Question:
I'm a new to coding but started since I need to create some software. I have a problem where the images that are attached to a button delete themselves. What I mean is I have 2 images and 2 buttons, I want to press any button and I want images to stack next to each other instead of deleting one. I would appreciate any help!
'''
def add_image():
global my_image
my_image = PhotoImage(file="Picture1.PNG")
my_text.image_create(root, command=my_image)
def add_image2():
global my_image
my_image = PhotoImage(file="Picture2.PNG")
my_text.image_create(END, image=my_image)
'''
I'm guessing the "END" line makes them delete themselves but I haven't figured what to replace it with.
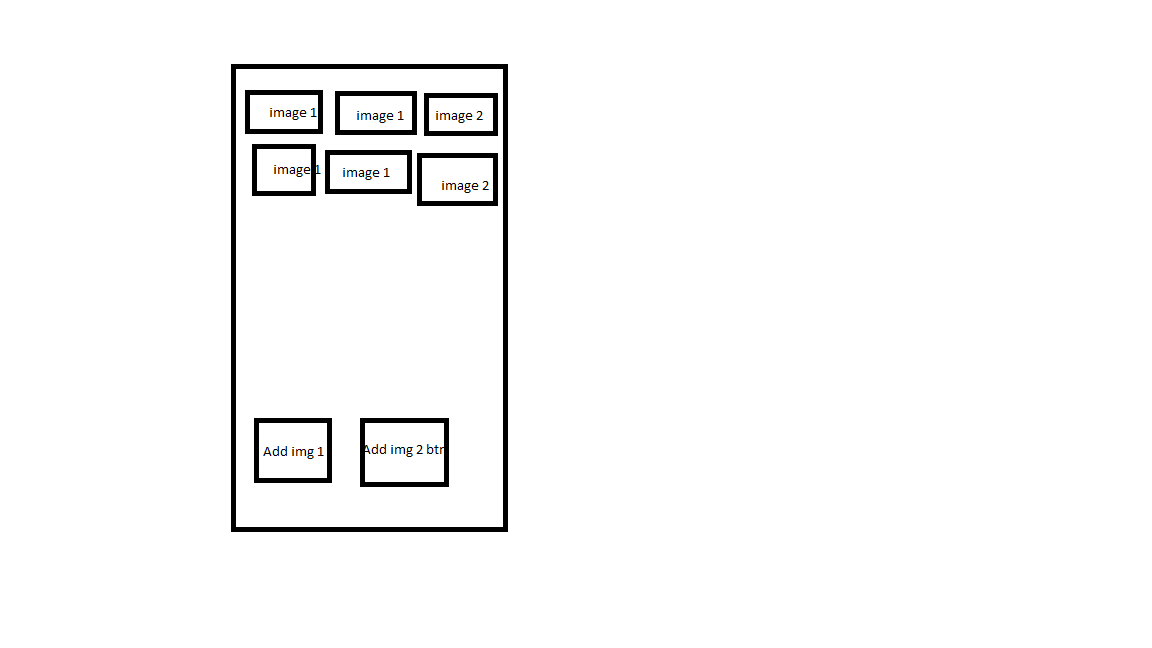
Answer: It is better to create the two images in global scope:
'''
my_image1 = PhotoImage(file="Picture1.PNG")
my_image2 = PhotoImage(file="Picture2.PNG")
def add_image():
my_text.image_create(END, image=my_image1)
def add_image2():
my_text.image_create(END, image=my_image2)
'''